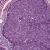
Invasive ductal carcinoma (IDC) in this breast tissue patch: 0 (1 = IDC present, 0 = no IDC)